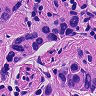
Metastatic tissue present: yes